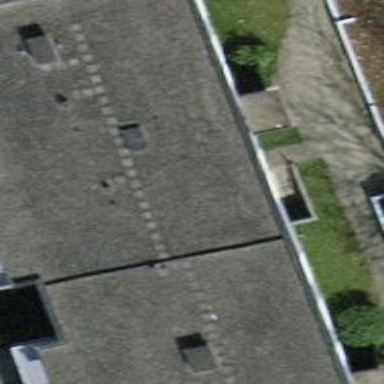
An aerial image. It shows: Flat-roofed apartment building.